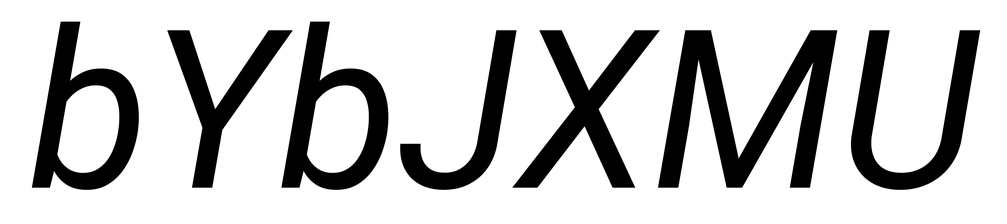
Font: Roboto-Italic_Italic